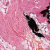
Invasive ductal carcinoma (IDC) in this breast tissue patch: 0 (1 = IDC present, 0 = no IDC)